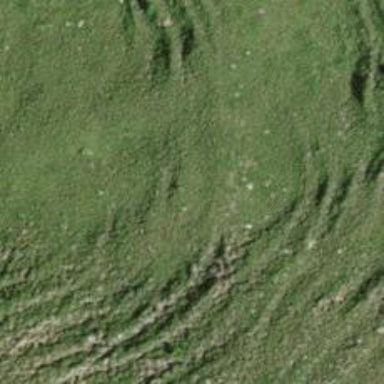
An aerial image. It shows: Grassy path.